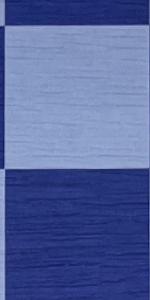
Label: Empty